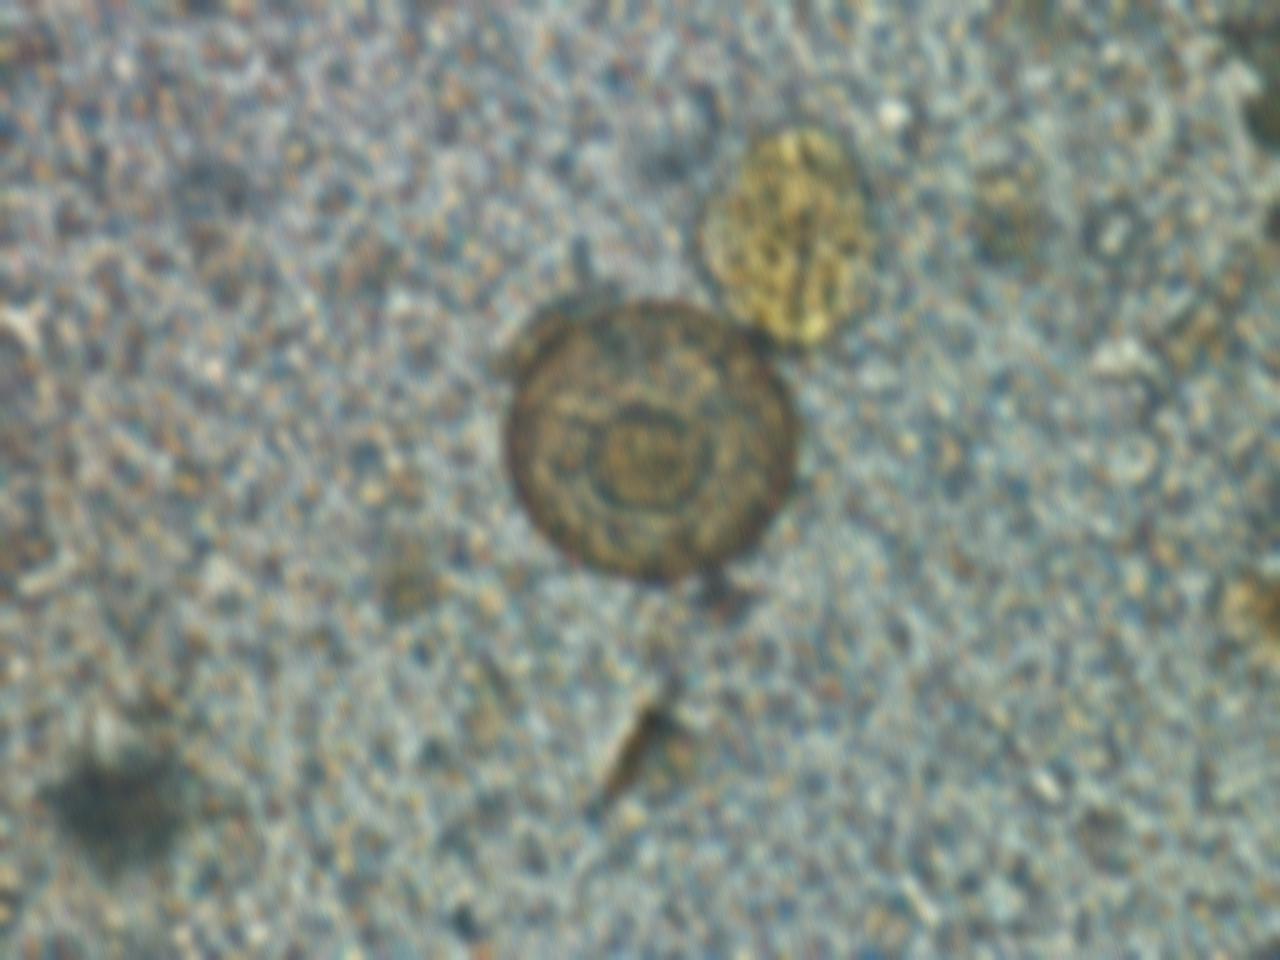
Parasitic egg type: Hymenolepis diminuta